Question: I'm using UIActionSheet to be called from different UITextview.
Once as date picker and as list of values.
The second time is called values will mixed up with previous values.
Could someone please help with this issue.
'''
- (void)viewDidLoad
{
pickerViewPopup = [[UIActionSheet alloc] initWithTitle:nil
delegate:self
cancelButtonTitle:nil
destructiveButtonTitle:nil
otherButtonTitles:nil];
pickerView = [[UIDatePicker alloc] initWithFrame: CGRectMake(0, 44, 320, 266)];
catPickerView = [[UIPickerView alloc]initWithFrame:CGRectMake(0, 44, 320, 266)];
[super viewDidLoad];
}
#pragma mark -
#pragma mark - TextField Delegate
- (void)textFieldDidBeginEditing:(UITextField *)aTextField{
[aTextField resignFirstResponder];
switch (aTextField.tag) {
case 1:
[self ShowDatePick];
break;
case 3:
[self ShowCategoryPick];
break;
default:
break;
}
}
-(void) ShowDatePick{
pickerView.datePickerMode = UIDatePickerModeDate;
//pickerView.hidden = NO;
pickerView.date = [NSDate date];
[pickerView addTarget:self action:@selector(updateTextField:) forControlEvents:UIControlEventValueChanged];
[_txtDate setInputView:pickerView];
UIToolbar *pickerToolbar = [[UIToolbar alloc] initWithFrame:CGRectMake(0, 0, 320, 44)];
pickerToolbar.barStyle = UIBarStyleDefault;
[pickerToolbar sizeToFit];
NSMutableArray *barItems = [[NSMutableArray alloc] init];
UIBarButtonItem *space = [[UIBarButtonItem alloc] initWithBarButtonSystemItem:UIBarButtonSystemItemFlexibleSpace target:self action:nil];
[barItems addObject:space];
UIBarButtonItem *cancelBtn = [[UIBarButtonItem alloc] initWithBarButtonSystemItem:UIBarButtonSystemItemDone target:self action:@selector(doneButtonPressed:)];
[barItems addObject:cancelBtn];
[pickerToolbar setItems:barItems animated:YES];
[pickerViewPopup addSubview:pickerToolbar];
[pickerViewPopup addSubview:pickerView];
//[self.view addSubview:pickerViewPopup];
[pickerViewPopup showInView:self.view];
[pickerViewPopup setBounds:CGRectMake(0,0,320, 464)];
}
-(void) ShowCategoryPick{
pickerArray = [[NSArray alloc]initWithObjects:@"Chess",
@"Cricket",@"Football",@"Tennis",@"Volleyball", nil];
catPickerView.dataSource = self;
catPickerView.delegate = self;
UIToolbar *pickerToolbar = [[UIToolbar alloc] initWithFrame:CGRectMake(0, 0, 320, 44)];
pickerToolbar.barStyle = UIBarStyleDefault;
[pickerToolbar sizeToFit];
NSMutableArray *barItems = [[NSMutableArray alloc] init];
UIBarButtonItem *space = [[UIBarButtonItem alloc] initWithBarButtonSystemItem:UIBarButtonSystemItemFlexibleSpace target:self action:nil];
[barItems addObject:space];
UIBarButtonItem *cancelBtn = [[UIBarButtonItem alloc] initWithBarButtonSystemItem:UIBarButtonSystemItemDone target:self action:@selector(doneButtonPressed:)];
[barItems addObject:cancelBtn];
[pickerToolbar setItems:barItems animated:YES];
[pickerViewPopup addSubview:pickerToolbar];
[pickerViewPopup addSubview:catPickerView];
[pickerViewPopup showInView:self.view];
[pickerViewPopup setBounds:CGRectMake(0,0,320, 464)];
}
'''

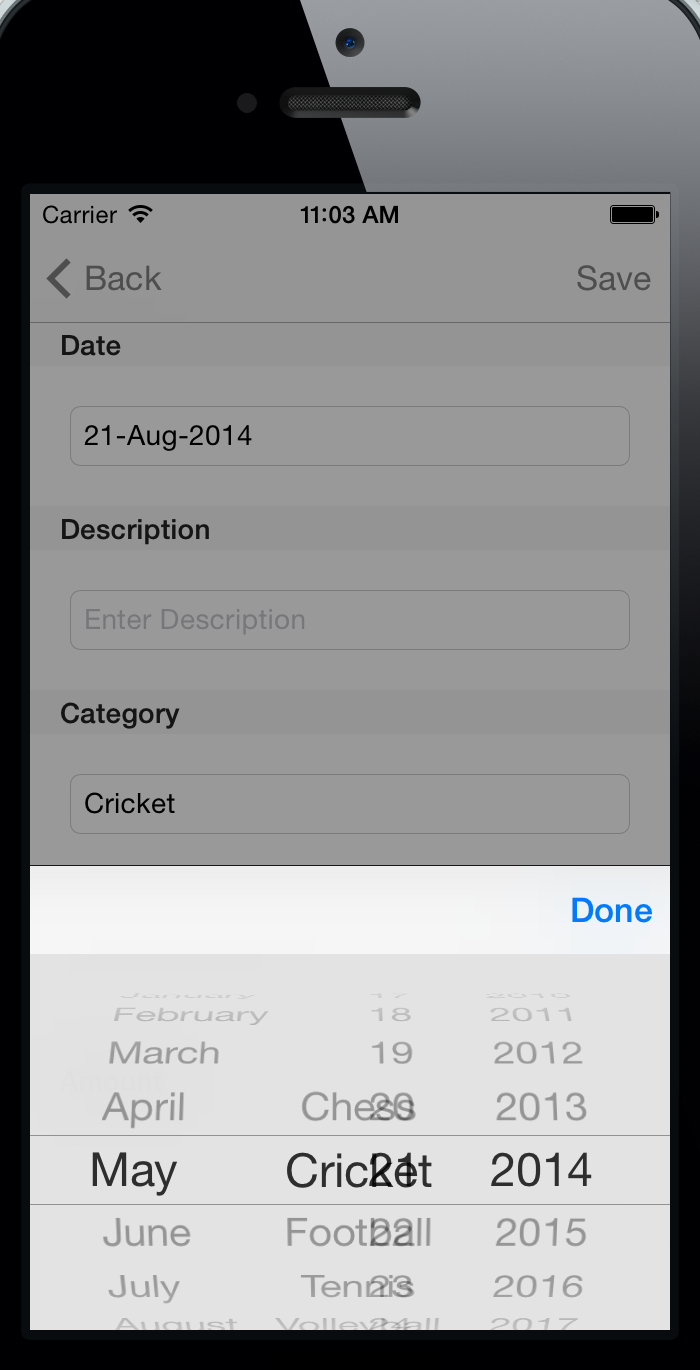
Answer: You need remove previously added subview from your 'pickerViewPopup' before adding new one:
'''
...
[catPickerView removeFromSuperView];
[pickerViewPopup addSubview:pickerView];
...
'''
and
'''
...
[pickerView removeFromSuperView];
[pickerViewPopup addSubview:catPickerView];
...
'''